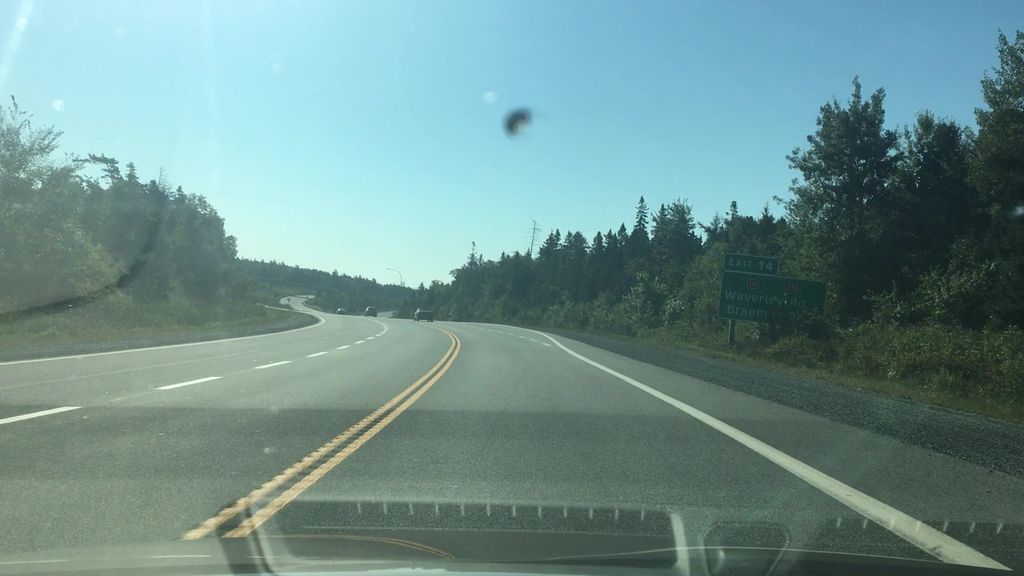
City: halifax